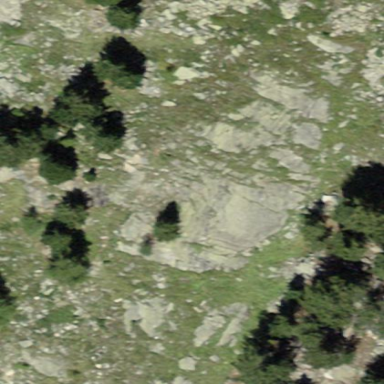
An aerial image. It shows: Landscape dominated by bare rock.